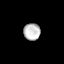
Tissue: skin
Cell type: Others
Senescence score: 0.6821
Nuclear area (px): 268
Mean DAPI intensity: 197.896